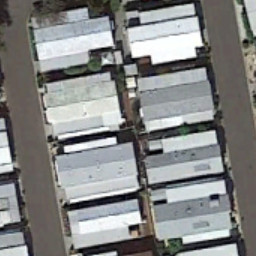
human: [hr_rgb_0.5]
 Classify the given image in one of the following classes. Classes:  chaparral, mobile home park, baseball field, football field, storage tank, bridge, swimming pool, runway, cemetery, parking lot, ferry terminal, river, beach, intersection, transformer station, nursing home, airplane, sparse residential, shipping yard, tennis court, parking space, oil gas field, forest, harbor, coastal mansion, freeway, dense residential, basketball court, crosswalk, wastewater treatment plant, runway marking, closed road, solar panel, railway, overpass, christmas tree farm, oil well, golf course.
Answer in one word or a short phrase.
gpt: mobile home park